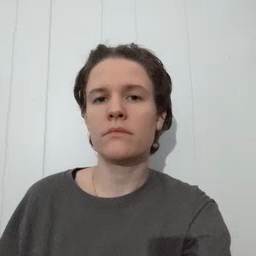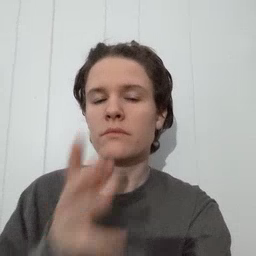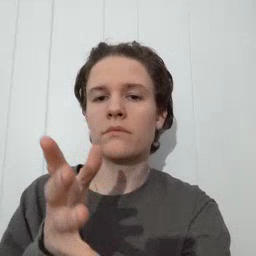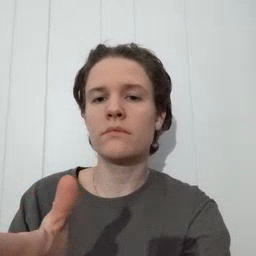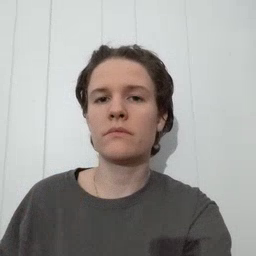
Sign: grandma